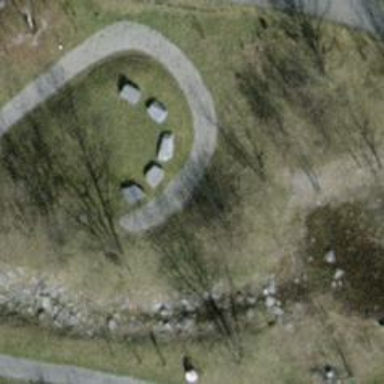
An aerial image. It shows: BBQ amenity.